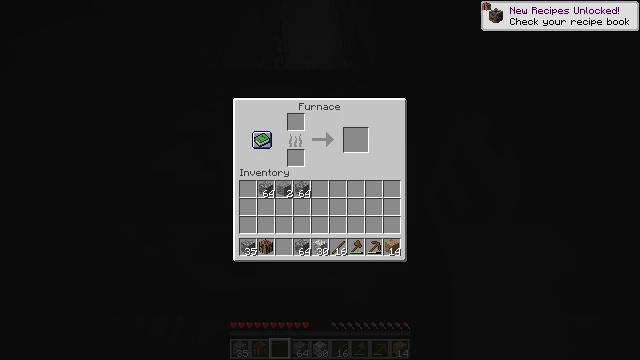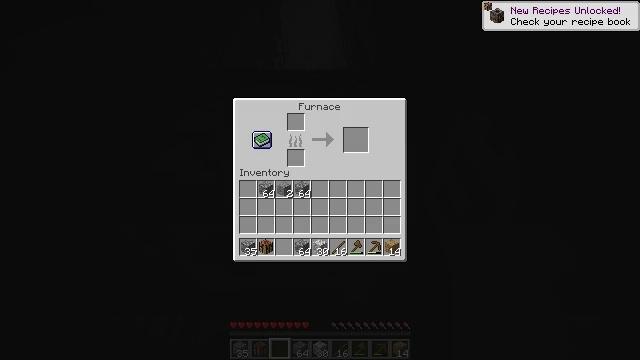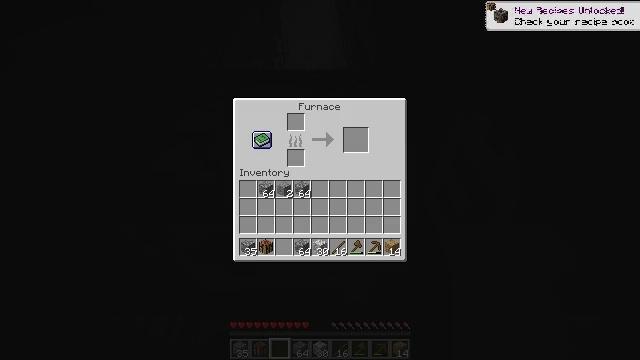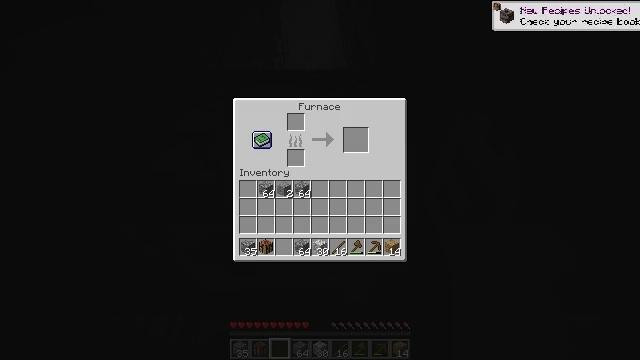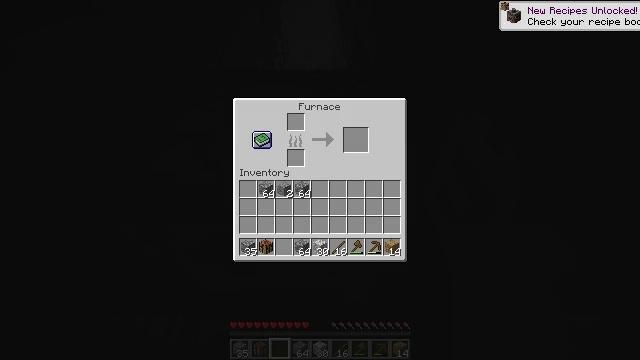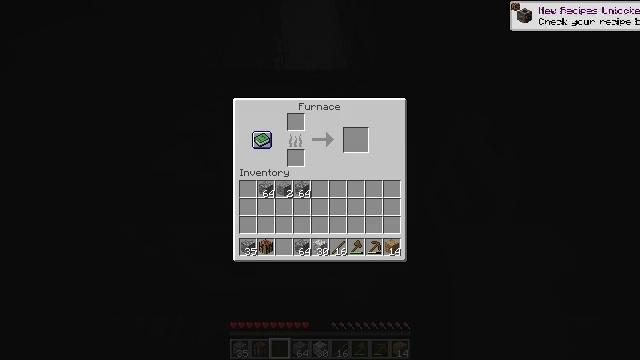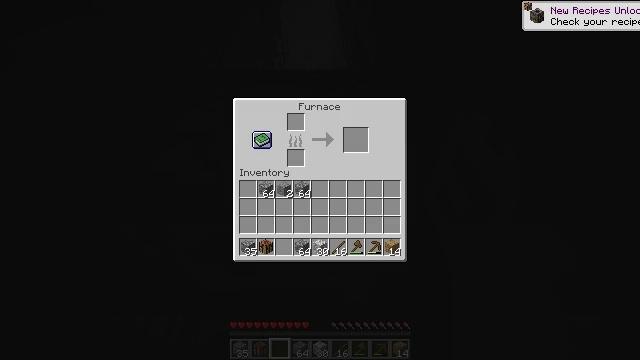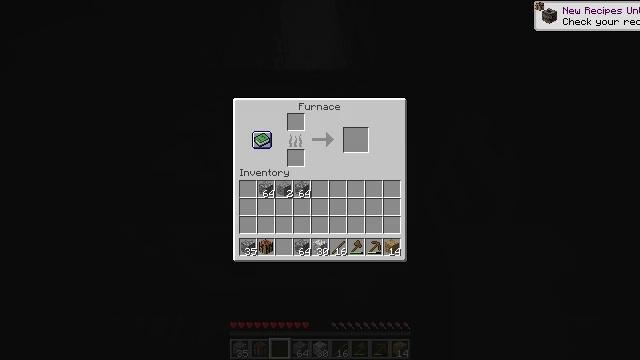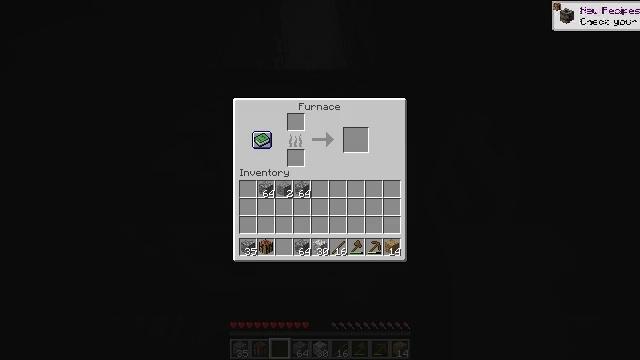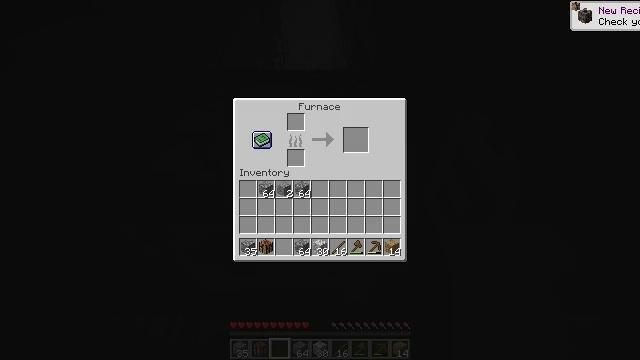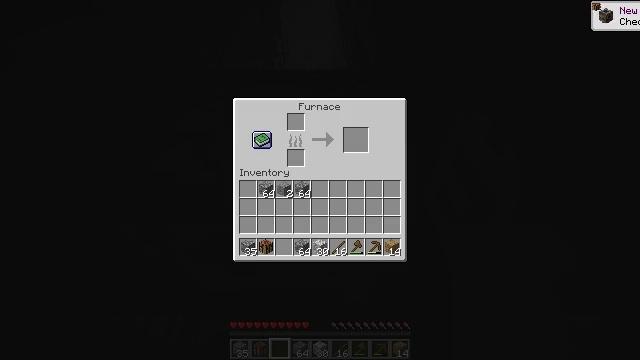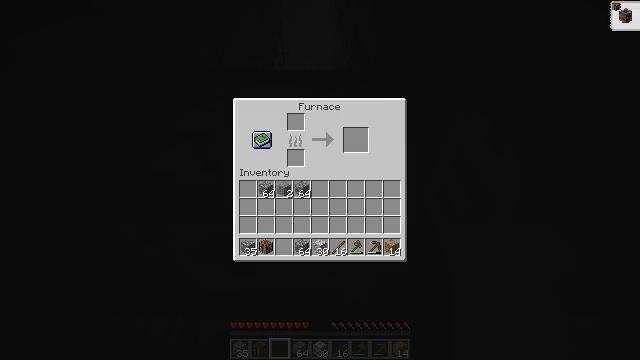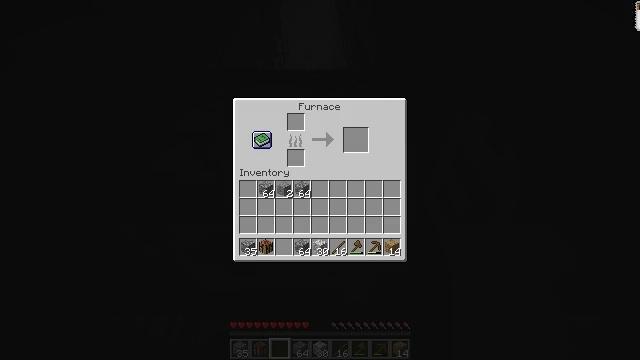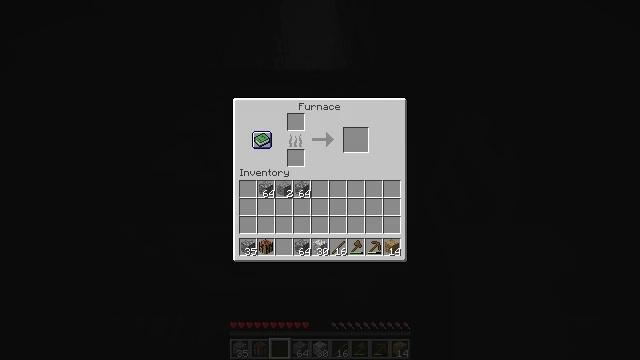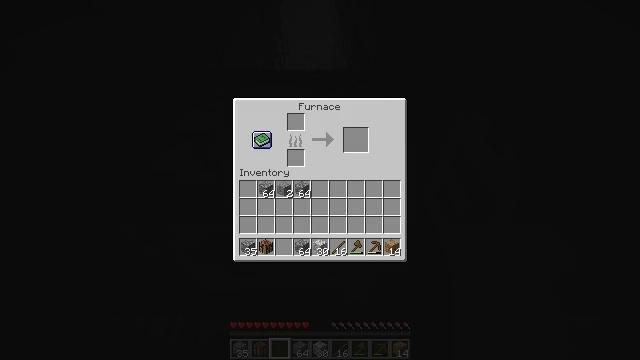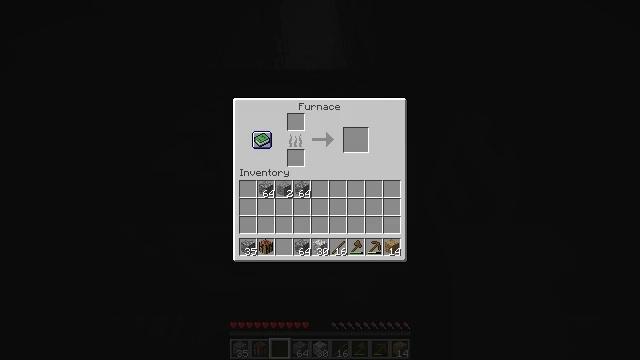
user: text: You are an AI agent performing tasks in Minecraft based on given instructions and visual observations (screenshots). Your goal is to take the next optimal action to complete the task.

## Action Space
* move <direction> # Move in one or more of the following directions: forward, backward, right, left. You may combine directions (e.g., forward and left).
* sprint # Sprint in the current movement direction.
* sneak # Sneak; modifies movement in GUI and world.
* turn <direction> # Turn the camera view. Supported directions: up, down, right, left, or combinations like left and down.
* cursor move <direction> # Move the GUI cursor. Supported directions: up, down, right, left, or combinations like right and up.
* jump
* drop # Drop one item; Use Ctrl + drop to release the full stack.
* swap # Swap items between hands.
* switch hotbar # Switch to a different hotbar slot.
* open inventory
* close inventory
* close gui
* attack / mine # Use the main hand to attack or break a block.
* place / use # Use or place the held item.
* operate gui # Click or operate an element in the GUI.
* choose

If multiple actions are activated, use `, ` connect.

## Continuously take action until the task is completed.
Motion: motion action
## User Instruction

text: Reclaim the furnace for later use.
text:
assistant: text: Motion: no_op
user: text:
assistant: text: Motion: no_op
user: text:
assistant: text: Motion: no_op
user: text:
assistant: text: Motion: no_op
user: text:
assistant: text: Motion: no_op
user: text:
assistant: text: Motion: no_op
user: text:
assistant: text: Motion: no_op
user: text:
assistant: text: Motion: no_op
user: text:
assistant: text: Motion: no_op
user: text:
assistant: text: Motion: no_op
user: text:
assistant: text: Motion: no_op
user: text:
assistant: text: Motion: no_op
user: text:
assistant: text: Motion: no_op
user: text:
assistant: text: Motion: no_op
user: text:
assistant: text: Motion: no_op
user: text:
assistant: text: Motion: no_op
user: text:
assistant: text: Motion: no_op
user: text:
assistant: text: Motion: no_op
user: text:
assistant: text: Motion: no_op
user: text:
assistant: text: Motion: no_op
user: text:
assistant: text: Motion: no_op
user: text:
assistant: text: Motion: no_op
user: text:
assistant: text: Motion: no_op
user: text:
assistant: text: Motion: cursor move down
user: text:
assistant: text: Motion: cursor move right and down
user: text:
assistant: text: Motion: cursor move right and down
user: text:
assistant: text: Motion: cursor move down
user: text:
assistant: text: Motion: no_op
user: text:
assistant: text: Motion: no_op
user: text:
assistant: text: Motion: cursor move up